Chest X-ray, AP view. Patient: 23 years old, sex M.
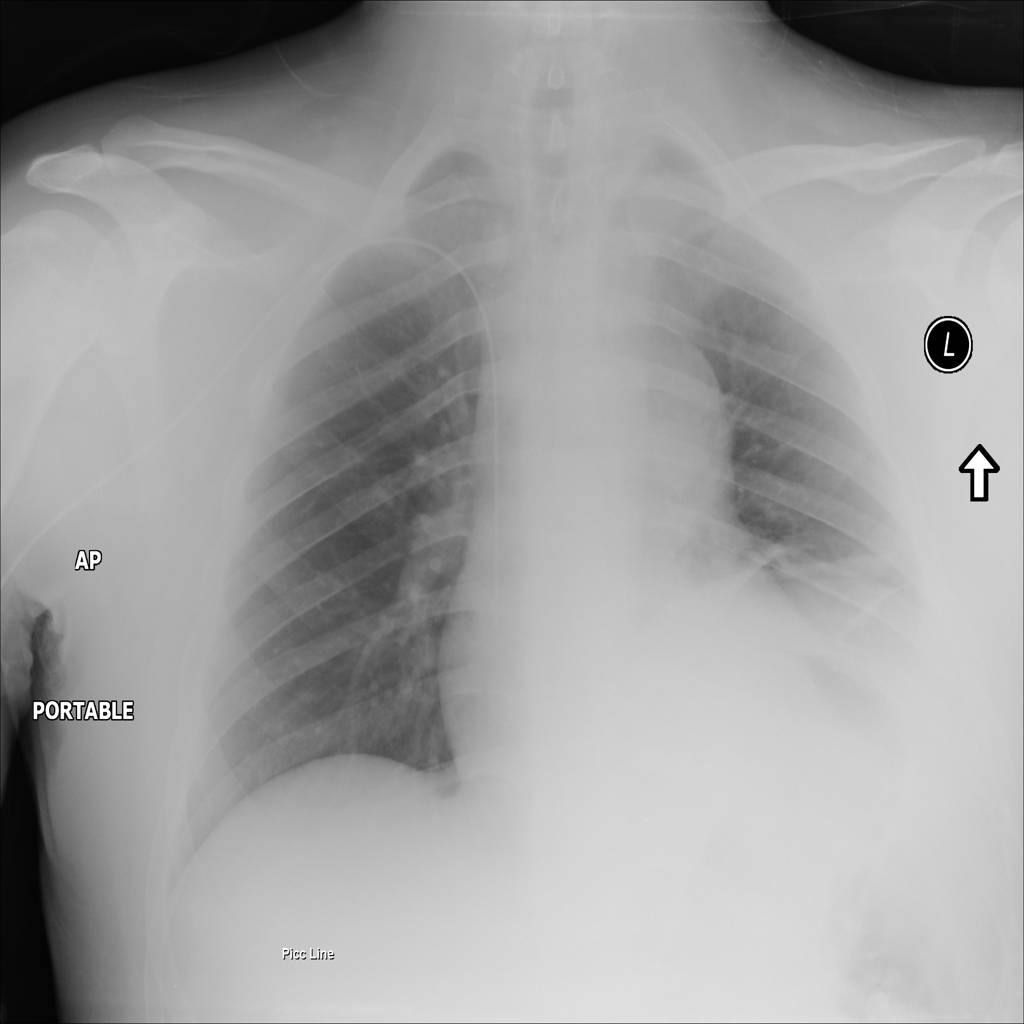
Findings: Atelectasis